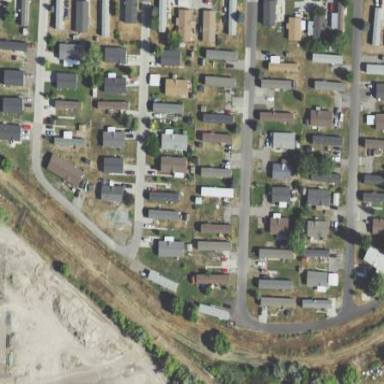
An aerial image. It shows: Residential area designated as trailer park.